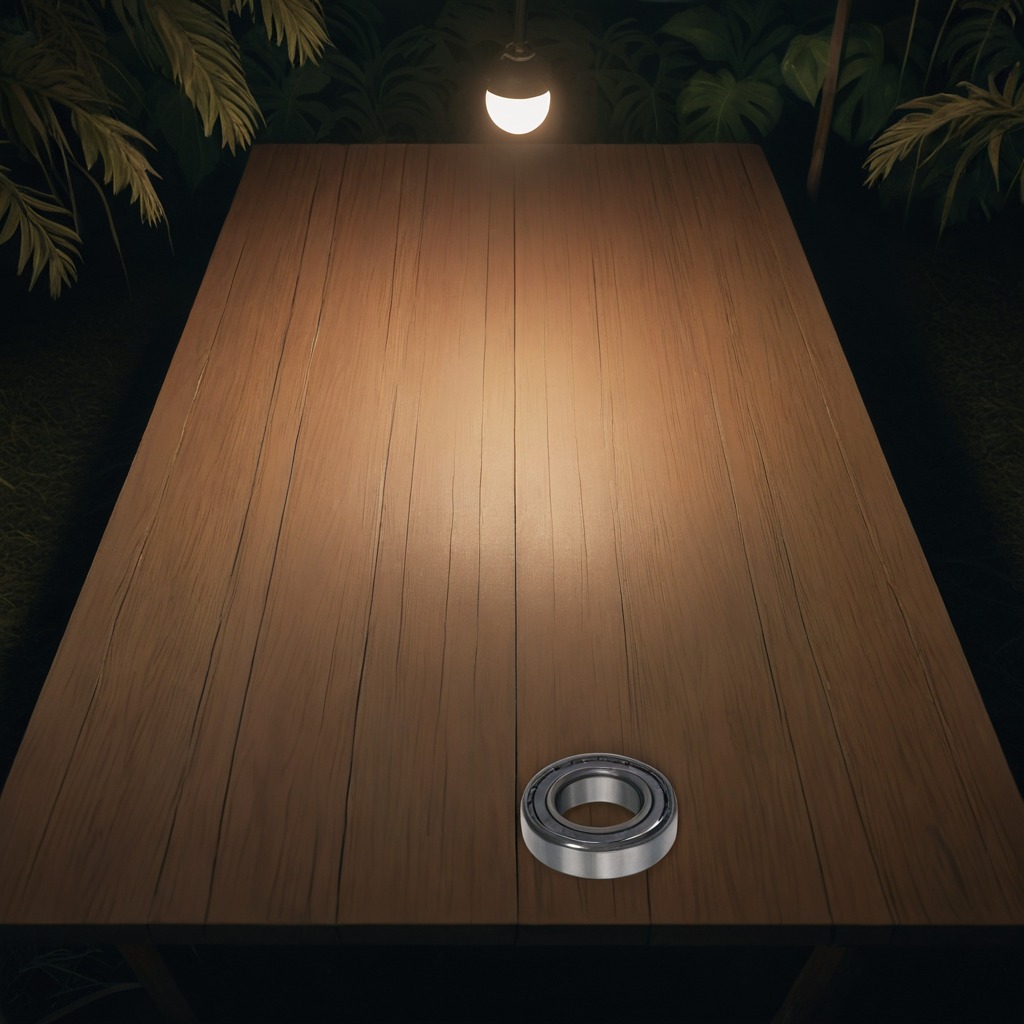
A metal ball bearing is lying on a wooden table.